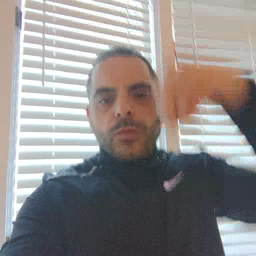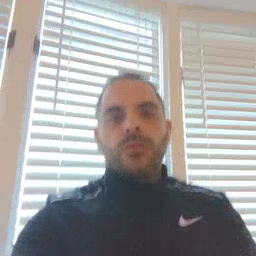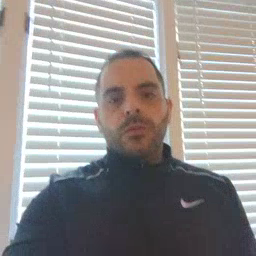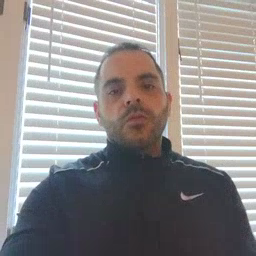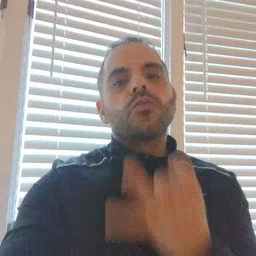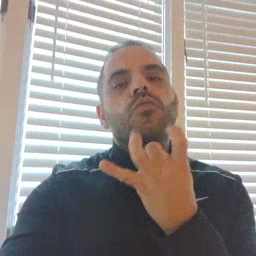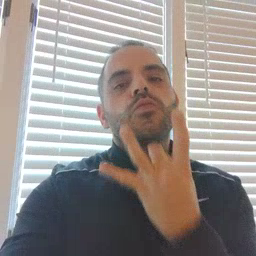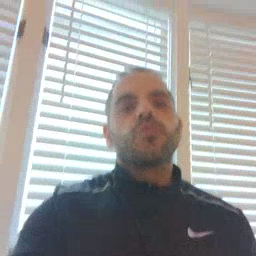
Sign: lamp